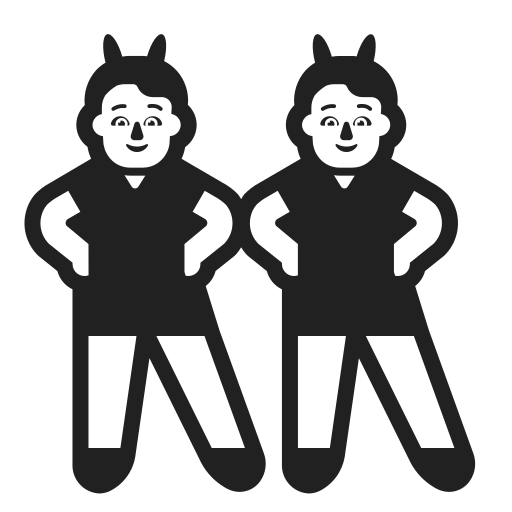
person with bunny ears high contrast default